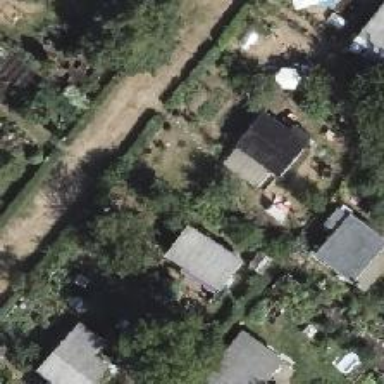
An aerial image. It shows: Plot within allotments.